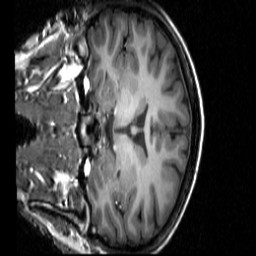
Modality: T1w
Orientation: coronal
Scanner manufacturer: ge
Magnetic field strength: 3 T
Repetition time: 0.00906 s
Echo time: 0.001852 s